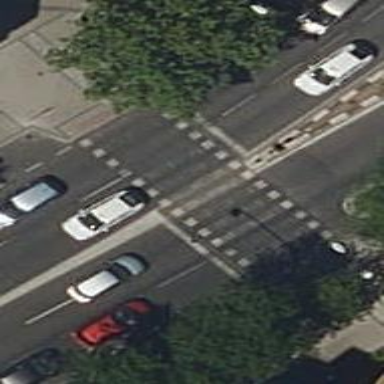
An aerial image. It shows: Road with traffic signals at crossing.